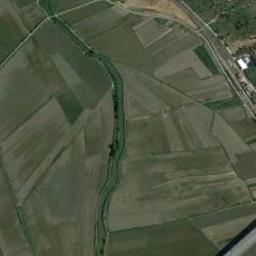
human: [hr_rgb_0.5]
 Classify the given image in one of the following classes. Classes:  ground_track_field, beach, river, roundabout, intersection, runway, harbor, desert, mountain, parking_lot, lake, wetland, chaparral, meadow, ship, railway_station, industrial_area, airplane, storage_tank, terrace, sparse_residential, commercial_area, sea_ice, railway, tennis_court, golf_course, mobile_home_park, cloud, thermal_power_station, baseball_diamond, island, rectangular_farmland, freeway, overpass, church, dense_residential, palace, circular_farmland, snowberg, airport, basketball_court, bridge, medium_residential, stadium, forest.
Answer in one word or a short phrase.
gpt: river